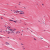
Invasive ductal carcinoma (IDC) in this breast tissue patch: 0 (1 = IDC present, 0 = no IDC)